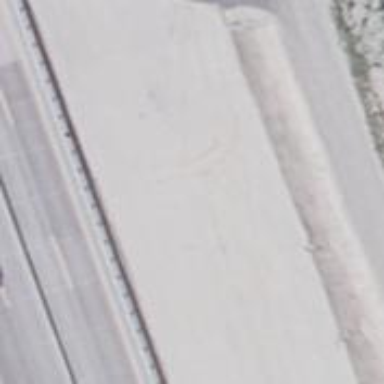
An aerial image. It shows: Asphalt motorway.